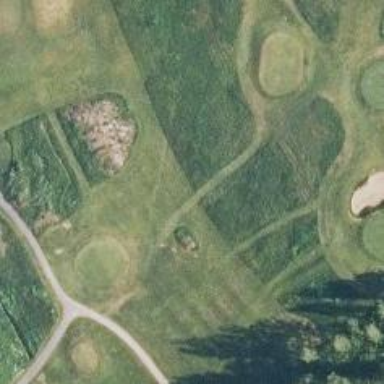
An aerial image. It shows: Path used for both walking and golf.